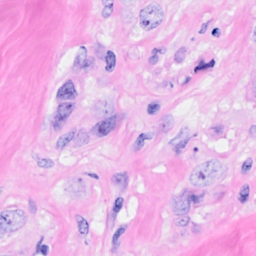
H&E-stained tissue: Breast